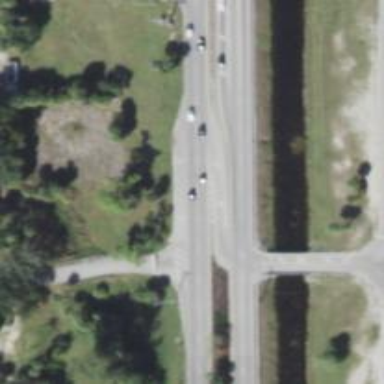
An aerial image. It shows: Primary link highway with asphalt surface.